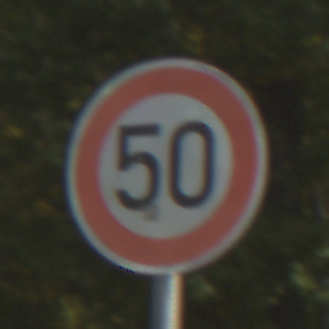
Verkehrszeichen: Geschwindigkeit50
Umgebung: Outdoor, Suburban
Tageszeit: MorningAfternoon
Wetter: Clear
Licht: Natural
Jahreszeit: NotSpecified
Kontrast: HighContrast